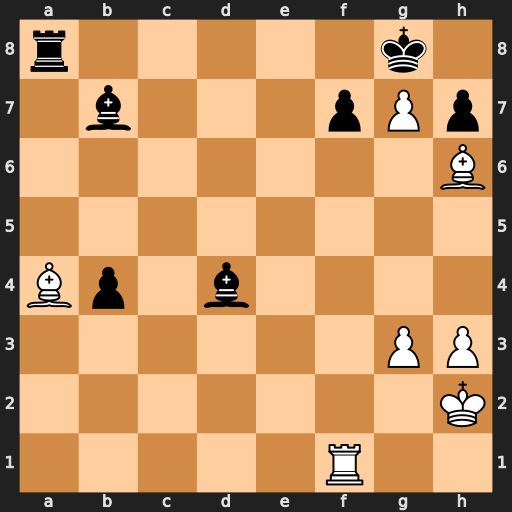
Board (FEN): r5k1/1b3pPp/7B/8/Bp1b4/6PP/7K/5R2
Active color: w
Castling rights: -
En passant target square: -
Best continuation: Bb3 Bxg7 Bxg7 Bd5 Bxd5